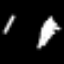
Label: leaf